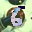
Label: 6